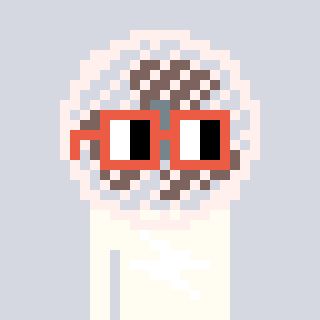
a pixel art character with square orange glasses, a fan-shaped head and a grayscale-colored body on a cool background